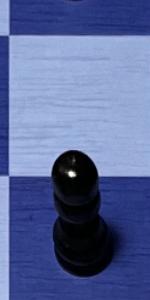
Label: Pawn_Black